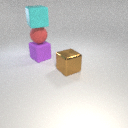
large brown metal cube in front of large purple rubber cube